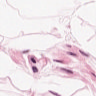
Metastatic tissue present: no